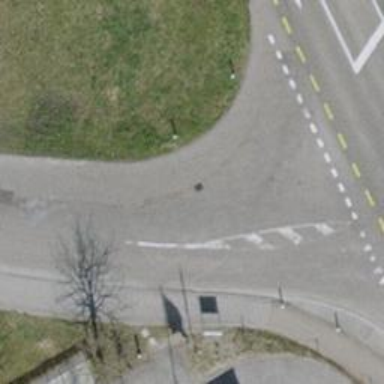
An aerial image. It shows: Residential road with asphalt surface. The right sidewalk also has asphalt surface.